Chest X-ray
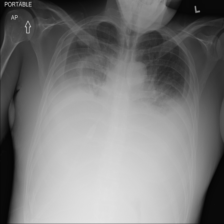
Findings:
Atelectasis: negative
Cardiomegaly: negative
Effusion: positive
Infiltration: positive
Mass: negative
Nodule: negative
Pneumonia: negative
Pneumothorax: negative
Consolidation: negative
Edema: negative
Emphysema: negative
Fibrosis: negative
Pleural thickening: negative
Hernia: negative